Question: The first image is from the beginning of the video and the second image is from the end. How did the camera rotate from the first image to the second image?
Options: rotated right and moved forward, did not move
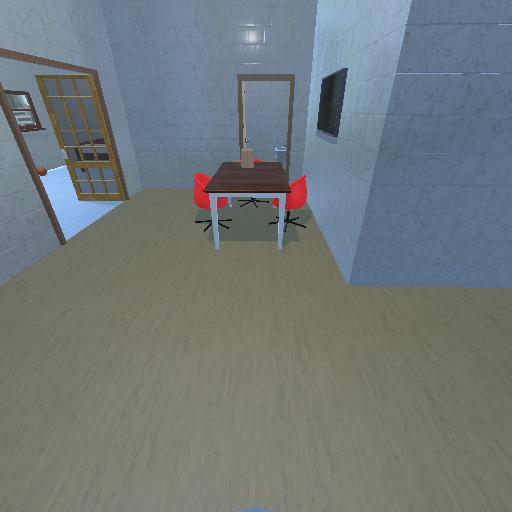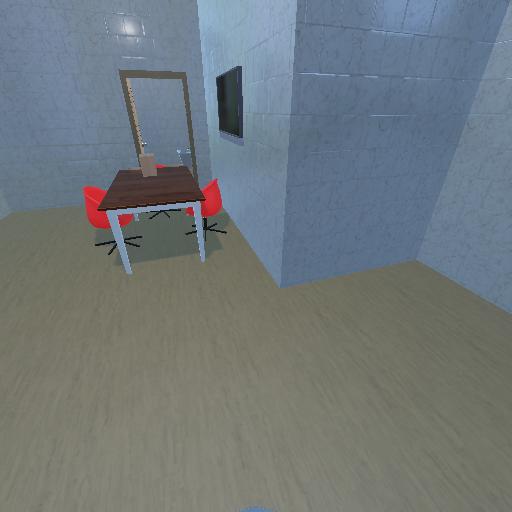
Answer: rotated right and moved forward